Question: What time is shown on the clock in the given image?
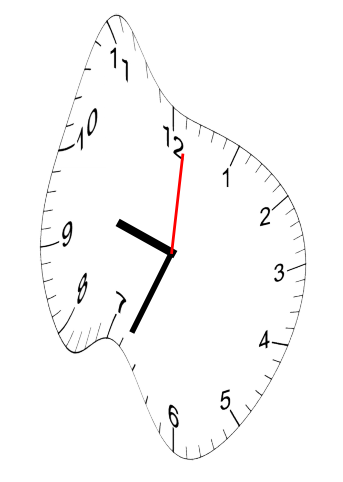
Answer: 09:34:01